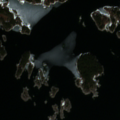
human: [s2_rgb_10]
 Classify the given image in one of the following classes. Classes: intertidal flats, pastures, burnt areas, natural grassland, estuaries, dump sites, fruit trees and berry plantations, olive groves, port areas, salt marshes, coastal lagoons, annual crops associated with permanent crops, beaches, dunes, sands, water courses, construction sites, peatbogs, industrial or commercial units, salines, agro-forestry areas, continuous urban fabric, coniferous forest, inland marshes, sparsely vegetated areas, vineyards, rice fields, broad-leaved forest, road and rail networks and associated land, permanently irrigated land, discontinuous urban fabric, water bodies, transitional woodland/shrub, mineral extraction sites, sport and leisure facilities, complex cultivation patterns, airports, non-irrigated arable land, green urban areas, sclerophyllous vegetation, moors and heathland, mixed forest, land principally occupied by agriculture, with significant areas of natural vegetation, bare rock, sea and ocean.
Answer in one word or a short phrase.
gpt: coniferous forest, sea and ocean